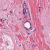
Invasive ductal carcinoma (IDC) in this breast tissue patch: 1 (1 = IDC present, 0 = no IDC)